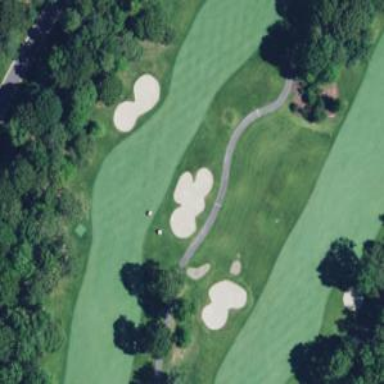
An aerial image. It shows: Golf hole.